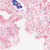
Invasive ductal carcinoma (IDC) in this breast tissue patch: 0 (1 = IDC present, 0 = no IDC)